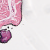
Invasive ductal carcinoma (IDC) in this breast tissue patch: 0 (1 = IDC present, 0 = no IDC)